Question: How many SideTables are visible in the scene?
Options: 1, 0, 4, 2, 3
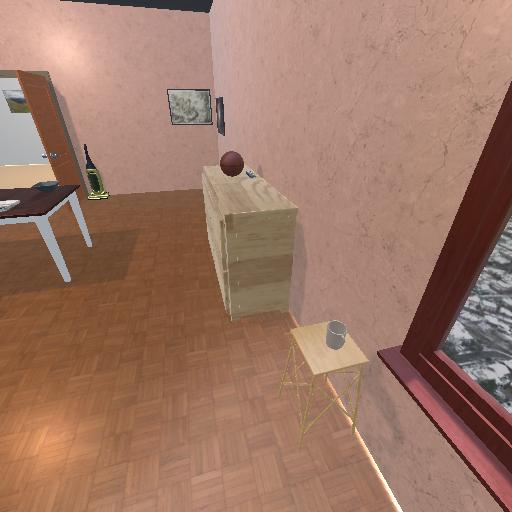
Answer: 1